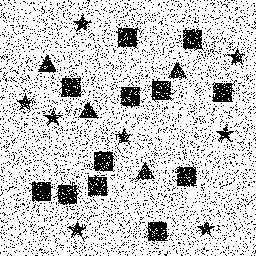
Squares: 12
Triangles: 4
Stars: 8
Total shapes: 24